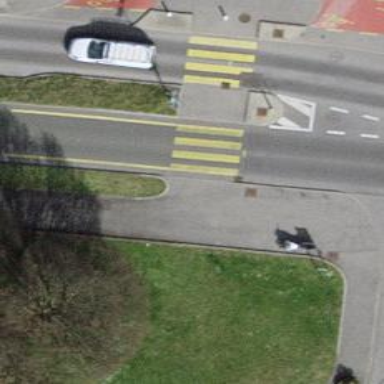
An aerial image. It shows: Asphalt sidewalk along the footway.